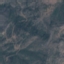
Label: HerbaceousVegetation